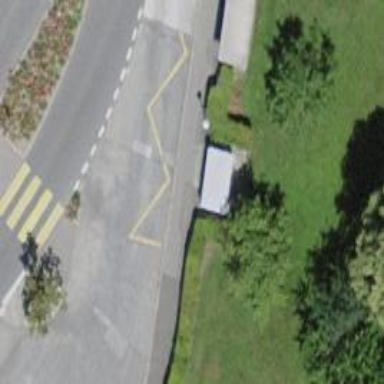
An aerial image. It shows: Bicycle parking area.